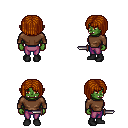
a pixel art fantasy rpg character, female body template, orc, green skin, brown long-sleeve shirt, magenta pants, brunette pageboy hairstyle, black shoes, dagger, four views (front, back, left, right), 2x2 character sprite sheet, small pixel art, hard edges, no anti-aliasing